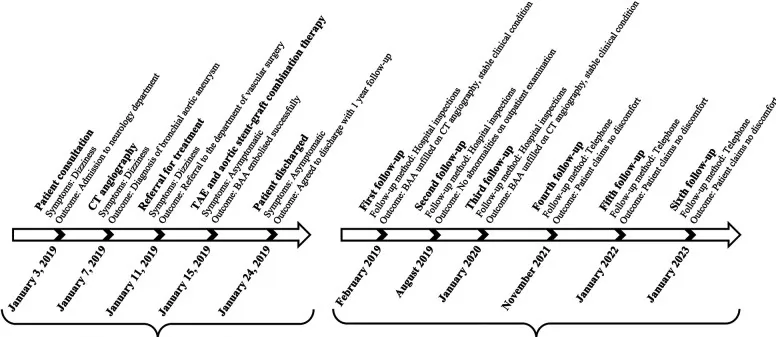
Timeline of treatment and follow-up.
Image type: chart (chart)